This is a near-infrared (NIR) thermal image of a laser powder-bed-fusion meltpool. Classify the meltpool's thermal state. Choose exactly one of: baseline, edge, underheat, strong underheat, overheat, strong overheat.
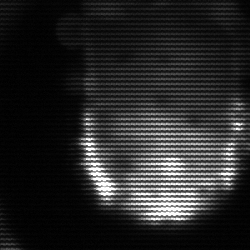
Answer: baseline